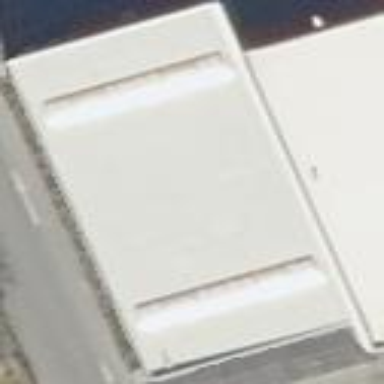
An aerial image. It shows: Commercial building.